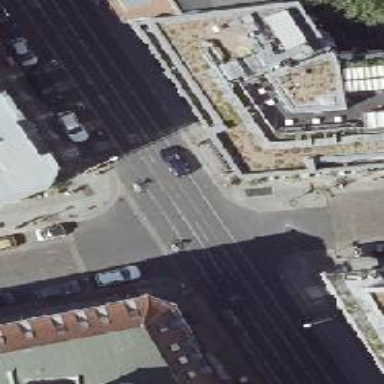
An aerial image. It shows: Unmarked crossing on the road.